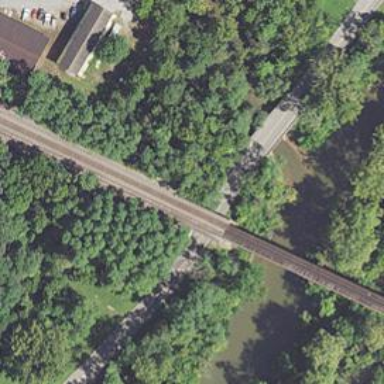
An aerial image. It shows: Railway spur bridge over rail line.